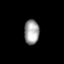
Tissue: prostate
Cell type: Myeloid cells
Senescence score: 0.7901
Nuclear area (px): 362
Mean DAPI intensity: 160.439